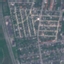
Label: Residential